Aerial crown-view tile of a tropical tree (Barro Colorado Island, Panama), acquired 20250915:
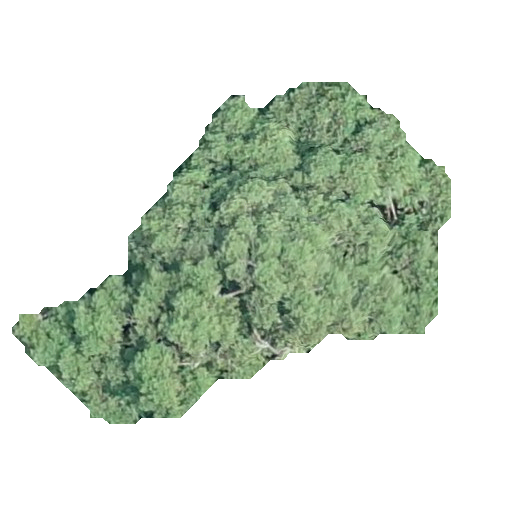
Species: Calophyllum longifolium
GBIF accepted scientific name: Calophyllum longifolium
Crown area: 121.531 m²